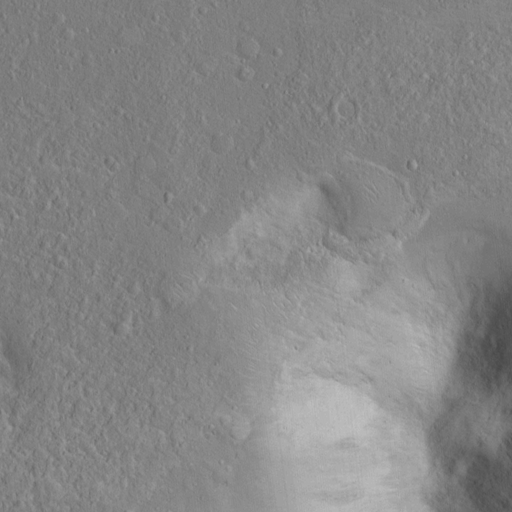
Classes present: Background, Cone